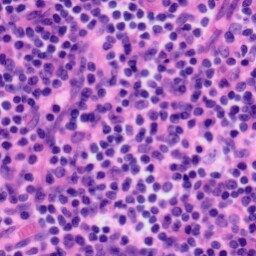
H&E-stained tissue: Tonsil